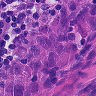
Metastatic tissue present: yes